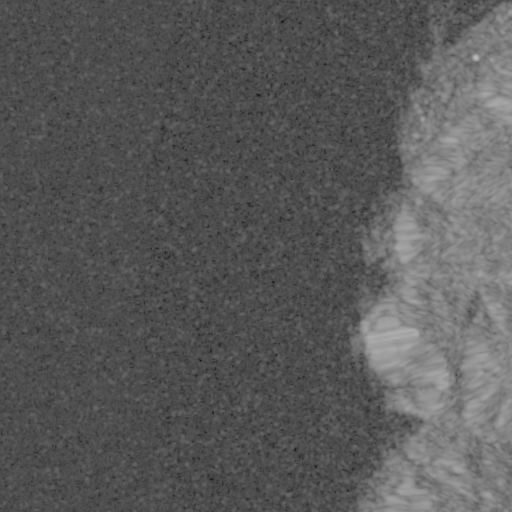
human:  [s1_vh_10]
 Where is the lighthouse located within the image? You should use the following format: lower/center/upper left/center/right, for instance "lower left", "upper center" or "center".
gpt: The lighthouse is located in the center right of the image.
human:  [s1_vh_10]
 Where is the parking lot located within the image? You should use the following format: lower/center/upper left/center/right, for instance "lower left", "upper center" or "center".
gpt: The parking lot is located in the right of the image.
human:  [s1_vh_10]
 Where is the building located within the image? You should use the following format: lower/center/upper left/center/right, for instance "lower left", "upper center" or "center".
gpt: The building is located in the right of the image.
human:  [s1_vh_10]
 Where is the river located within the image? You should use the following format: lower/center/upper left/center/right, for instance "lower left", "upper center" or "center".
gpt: The river is located in the right of the image.
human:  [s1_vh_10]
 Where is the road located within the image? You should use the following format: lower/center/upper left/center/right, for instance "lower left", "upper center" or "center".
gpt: The road is located in the right of the image.
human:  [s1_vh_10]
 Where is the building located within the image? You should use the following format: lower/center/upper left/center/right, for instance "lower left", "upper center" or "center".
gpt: The building is located in the right of the image.
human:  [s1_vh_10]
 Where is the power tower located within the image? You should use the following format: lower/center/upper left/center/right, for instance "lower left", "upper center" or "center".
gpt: There is no power tower in the image.

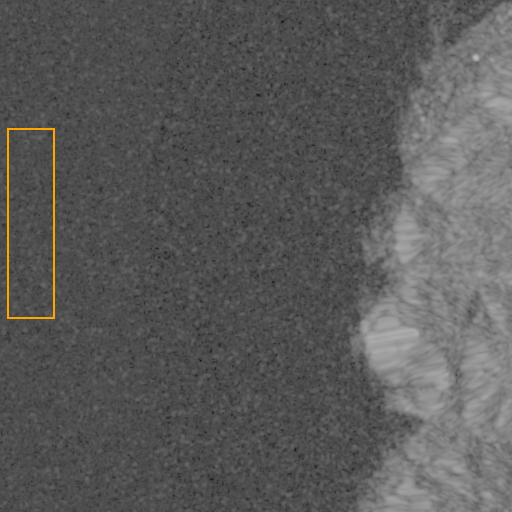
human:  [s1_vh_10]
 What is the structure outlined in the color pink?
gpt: There is no pink outline.
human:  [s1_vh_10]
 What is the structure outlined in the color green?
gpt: There is no structure outlined in green.